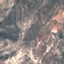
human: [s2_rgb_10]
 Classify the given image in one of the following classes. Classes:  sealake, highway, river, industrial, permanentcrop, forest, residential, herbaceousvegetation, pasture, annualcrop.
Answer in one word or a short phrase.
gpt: HerbaceousVegetation